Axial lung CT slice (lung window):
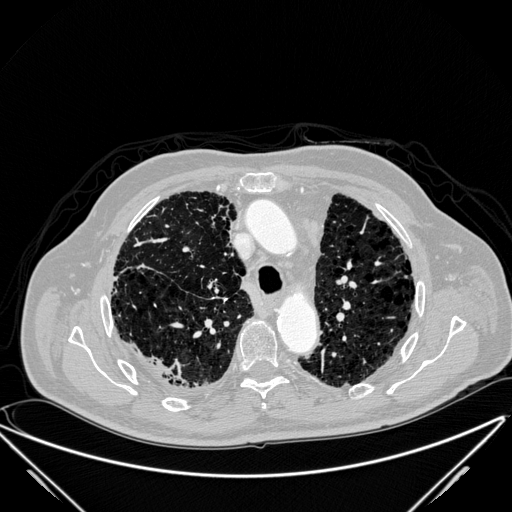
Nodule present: no